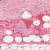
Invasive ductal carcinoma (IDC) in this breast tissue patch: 0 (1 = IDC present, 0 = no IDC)